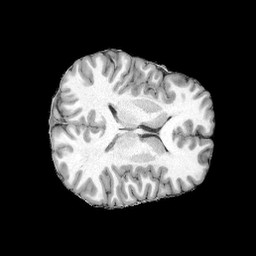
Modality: UNIT1
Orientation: axial